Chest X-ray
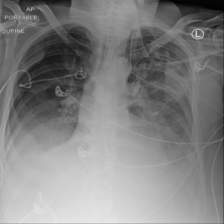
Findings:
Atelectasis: negative
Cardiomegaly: negative
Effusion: positive
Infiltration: negative
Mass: negative
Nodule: negative
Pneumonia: negative
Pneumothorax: negative
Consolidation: negative
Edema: negative
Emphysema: negative
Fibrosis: negative
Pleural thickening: negative
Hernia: negative